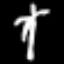
Label: palm tree